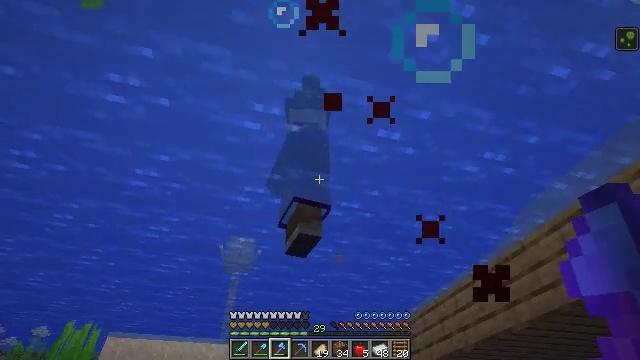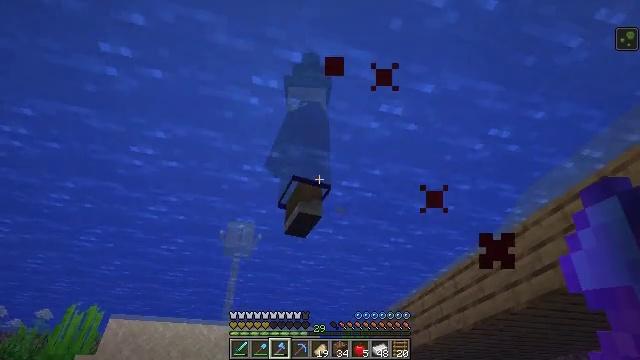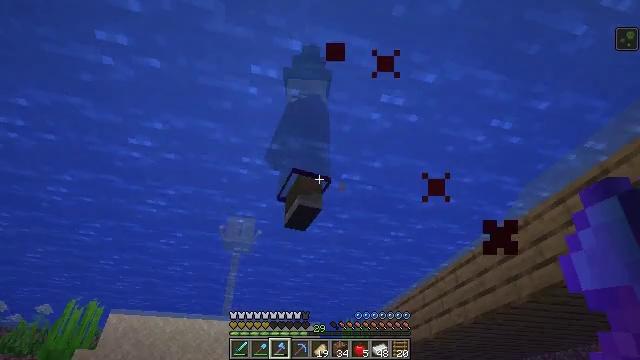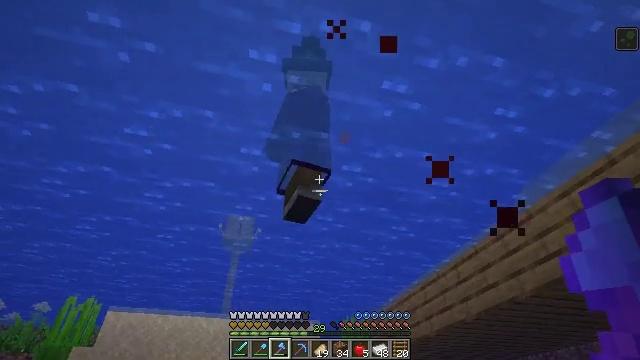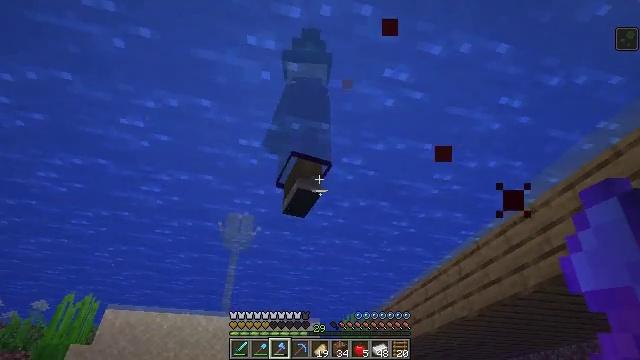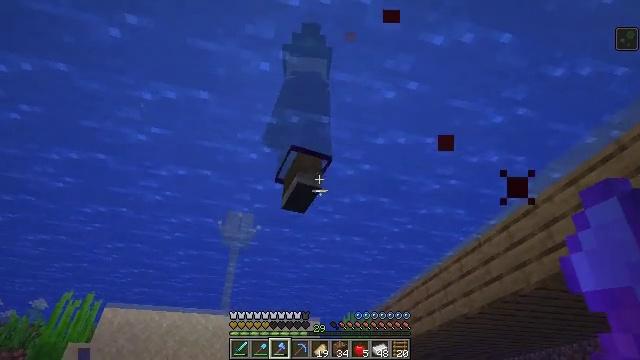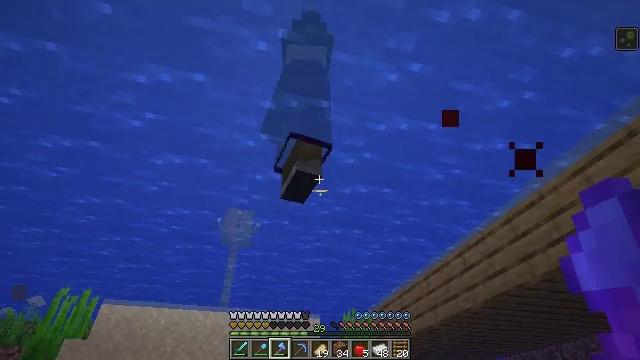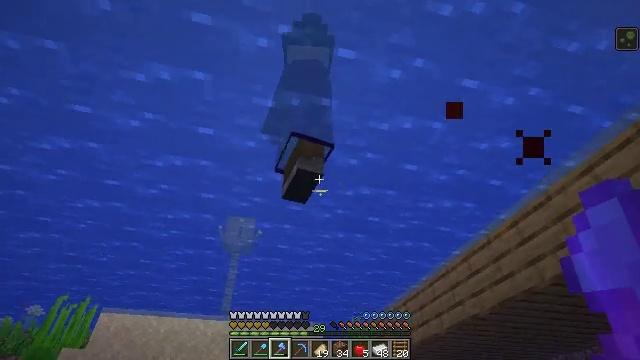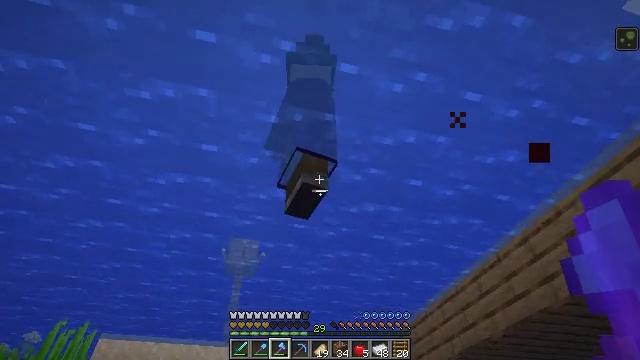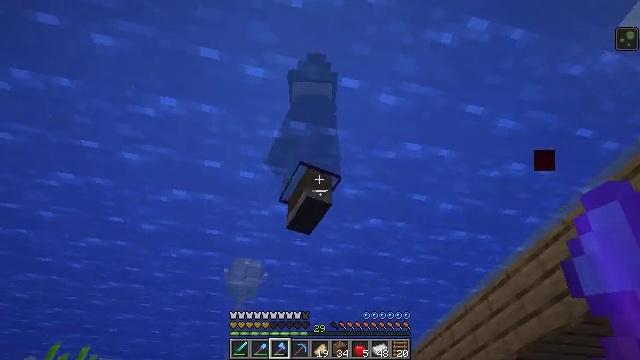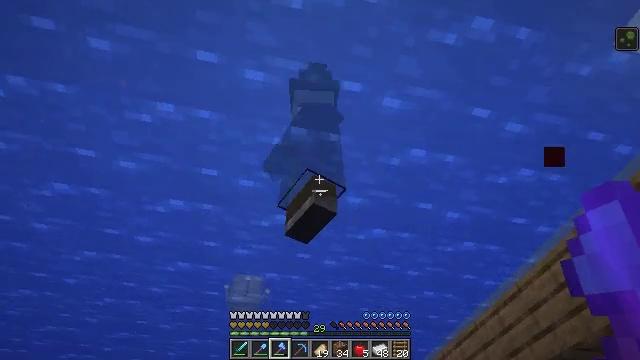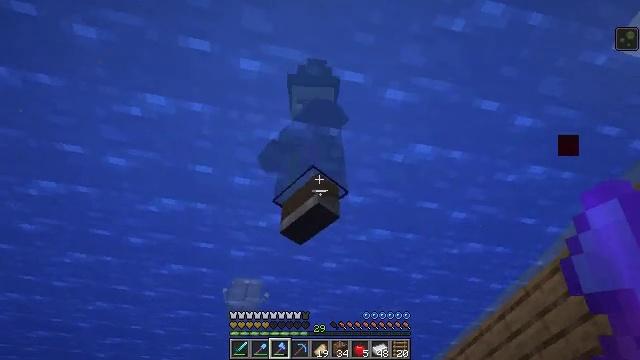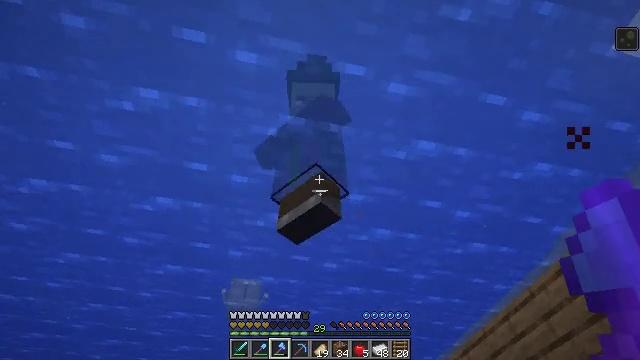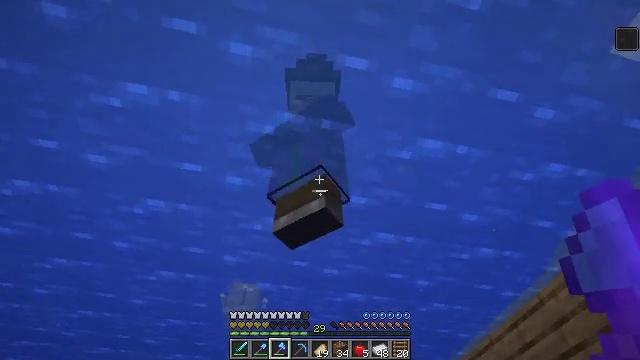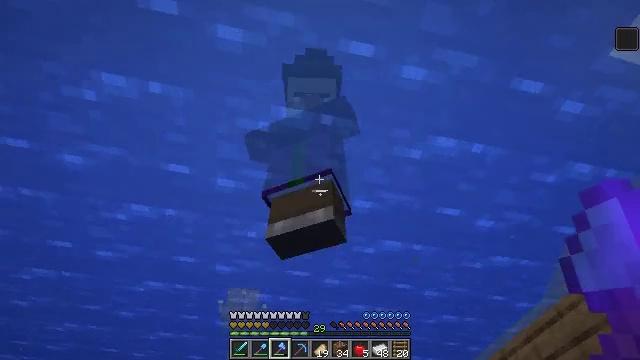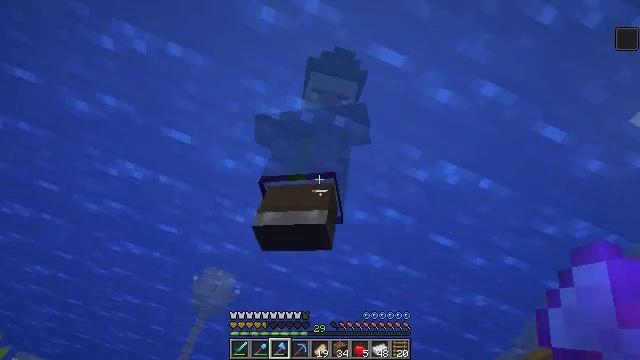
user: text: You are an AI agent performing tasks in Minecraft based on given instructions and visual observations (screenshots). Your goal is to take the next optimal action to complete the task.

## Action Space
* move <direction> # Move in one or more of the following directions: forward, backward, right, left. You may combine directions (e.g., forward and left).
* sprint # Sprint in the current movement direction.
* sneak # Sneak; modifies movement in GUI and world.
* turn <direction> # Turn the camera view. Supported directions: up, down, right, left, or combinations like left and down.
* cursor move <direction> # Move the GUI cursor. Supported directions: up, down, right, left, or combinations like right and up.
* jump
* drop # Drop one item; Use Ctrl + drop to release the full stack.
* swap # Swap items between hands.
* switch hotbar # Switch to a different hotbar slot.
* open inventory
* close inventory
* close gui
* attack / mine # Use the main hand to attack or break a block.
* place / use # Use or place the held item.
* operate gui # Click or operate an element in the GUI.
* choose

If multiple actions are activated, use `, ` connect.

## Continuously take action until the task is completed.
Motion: motion action
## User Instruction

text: Hunt the witch.
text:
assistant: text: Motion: move forward, turn down
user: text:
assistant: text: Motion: move forward
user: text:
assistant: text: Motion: move forward
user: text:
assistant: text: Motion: move forward
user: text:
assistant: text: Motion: move forward
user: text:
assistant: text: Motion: move forward
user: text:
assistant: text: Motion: move forward, turn up
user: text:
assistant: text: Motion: move forward, turn up
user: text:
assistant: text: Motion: move forward, turn up, jump
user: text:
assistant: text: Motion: move forward, turn up, jump
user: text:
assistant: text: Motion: move forward, jump
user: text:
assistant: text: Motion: move forward, jump
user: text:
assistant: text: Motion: move forward, jump
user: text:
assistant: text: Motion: move forward, jump
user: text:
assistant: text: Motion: move forward, jump
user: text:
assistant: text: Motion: move forward, jump
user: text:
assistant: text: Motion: move forward, turn up, jump
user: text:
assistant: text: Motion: move forward, turn up
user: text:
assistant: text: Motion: move forward, turn left and up, attack / mine
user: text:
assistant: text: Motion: attack / mine
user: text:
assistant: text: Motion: attack / mine
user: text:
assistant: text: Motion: turn left, attack / mine
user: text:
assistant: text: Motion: attack / mine
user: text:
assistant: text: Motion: attack / mine